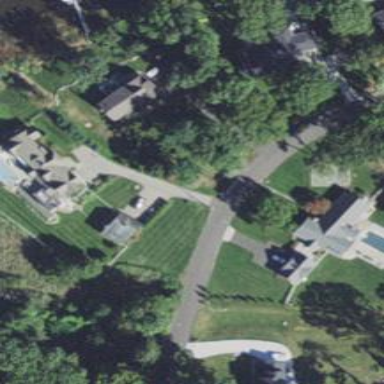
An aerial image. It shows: Driveway leading to service road.